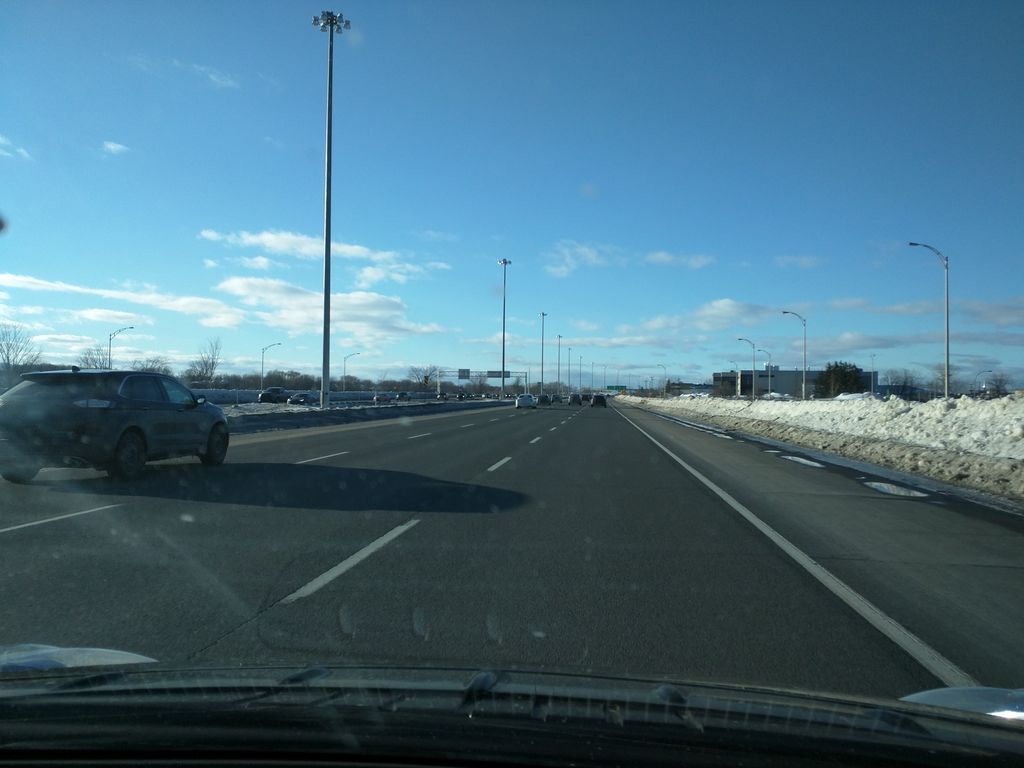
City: montreal